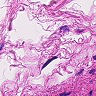
Metastatic tissue present: no